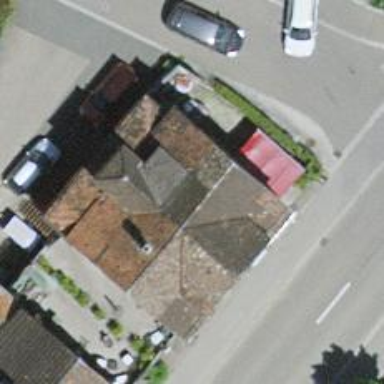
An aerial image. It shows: Restaurant.